Question: I have created a React hook:
'''
interface Person {
name: string
age: number
}
export const usePerson = function <T extends Person, K extends keyof T>(): (property: K, setter: (value: T[K]) => T[K]) => void {
const setPersonProperty = (property: K, setter: (value: T[K]) => T[K]): void => {
console.log(property, setter)
}
setPersonProperty('name', (x) => x)
return setPersonProperty;
}
'''
I have seen the pattern '<T, K extends keyof T>' from typescript docs but I am unable to use it correctly in my example.
More specifically, the typescript complains on the line
'''
setPersonProperty('name', (x) => x)
'''
Although when I start typing 'setPersonProperty('n /* IDE autocompletes name */' but complains for the ''name'' parameter and I get the following error:
'''
Argument of type 'string' is not assignable to parameter of type 'K'. 'string' is assignable to the constraint of type 'K', but 'K' could be instantiated with a different subtype of constraint 'string | number | symbol'.
'''
I have also posted an image from my IDE. I am using typescript 4+.

What am I doing wrong here ?
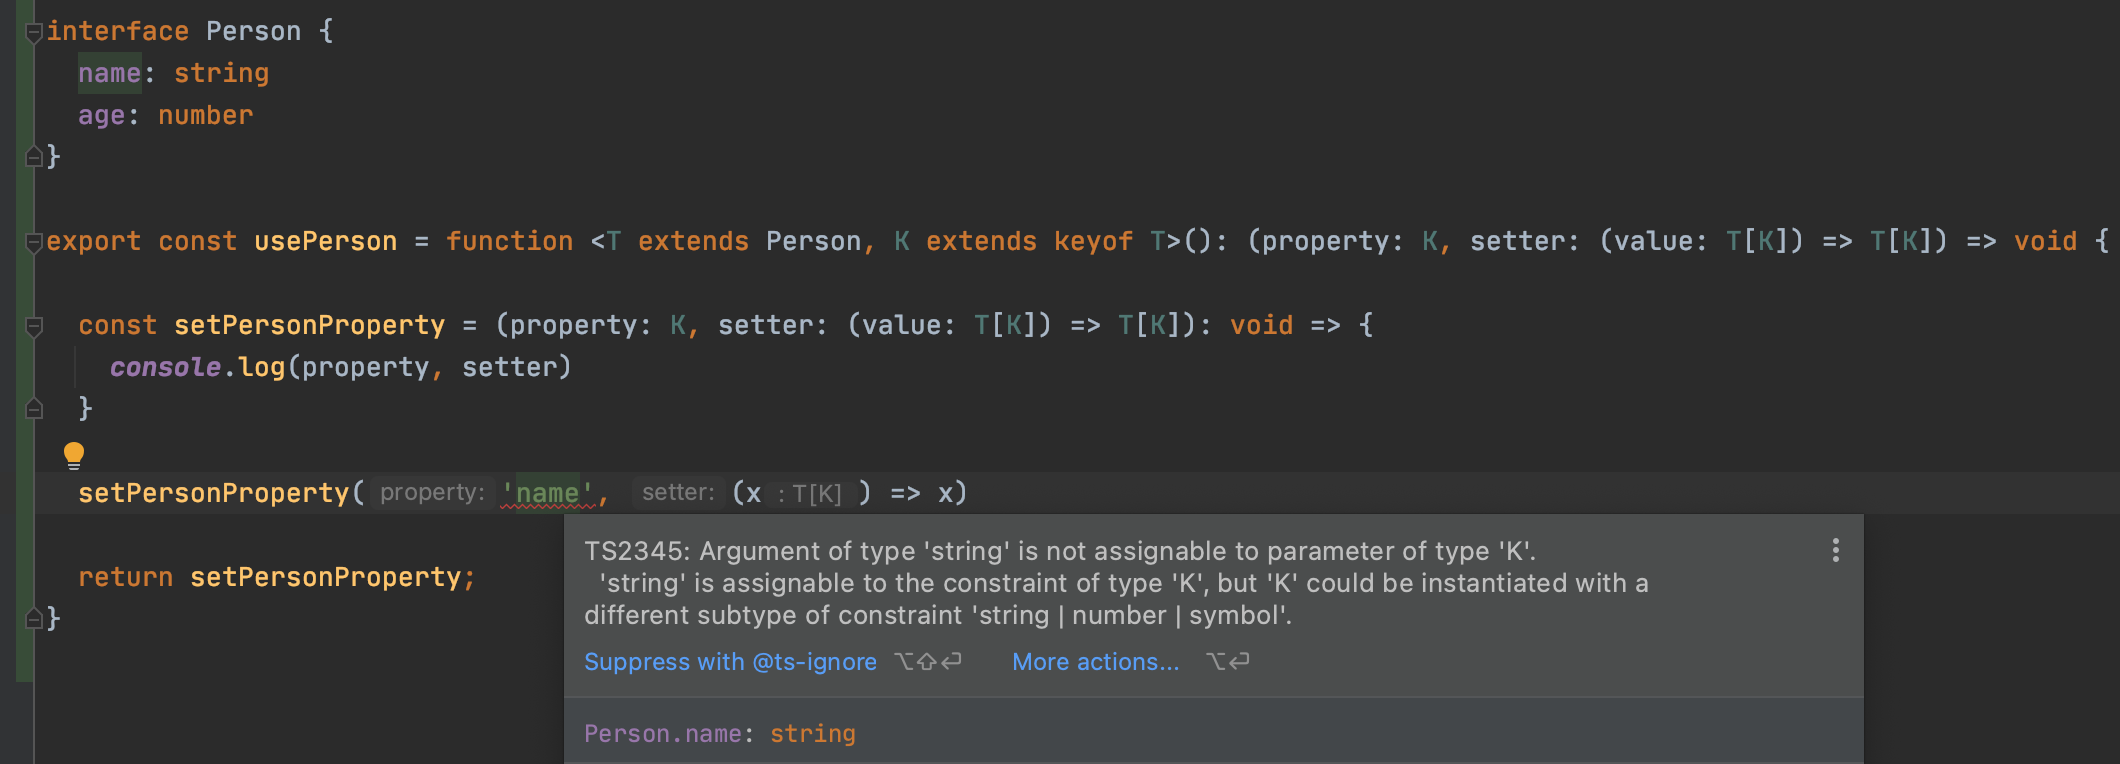
Answer: I bet that this is the result You want to achieve
'''
type Person = {
name: string,
age: number
};
export const usePerson = function <T extends Person>() {
const setPersonProperty = <K extends keyof T> (property: K, setter: (value: T[K]) => T[K]): void => {
console.log(property, setter)
}
setPersonProperty("name", (x) => x)
return setPersonProperty;
}
const setPerson = usePerson<Person>()
setPerson("name", (name) => name)
'''
Basically, in code you provided there are two generic types when calling this usePerson hook 'T' and 'K' ('<T extends Person, K extends keyof T>').
Let's say someone will call this function with 'usePerson<Person, "age">()'.
What typescript will do it will replace types inside our 'usePerson' to be 'T = Person' and 'K = "age"'
And now you have a mismatch since 'setPersonProperty' have first argument of type K ("age") the argument "name" is not assignable - that the error you see.